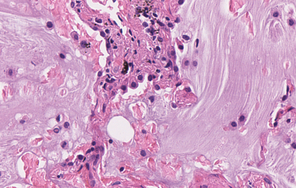
Tumor epithelial tissue: no
Tumor-associated stroma tissue: no
Normal tissue: yes